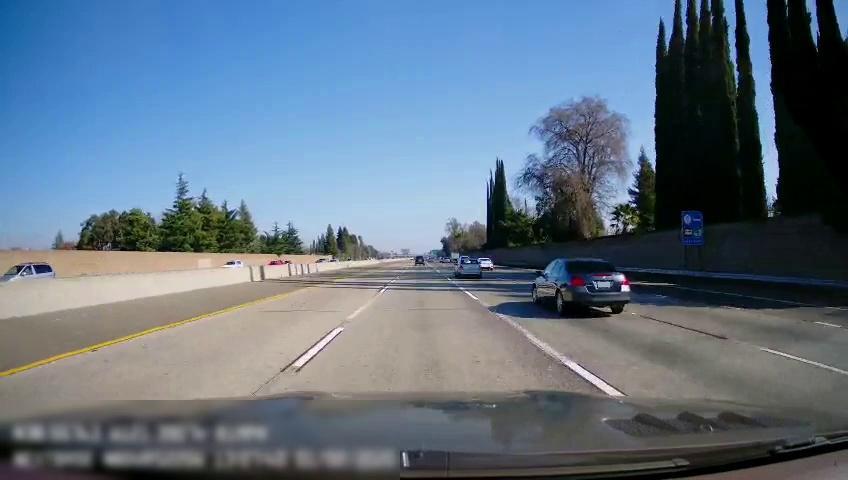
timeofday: Day
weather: Sunny
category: Drivable Space
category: Vehicles | Other LV
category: Vehicles | SUV
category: Vehicles | Car
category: Vehicles | Car
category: Vehicles | Car
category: Vehicles | SUV
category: Vehicles | Car
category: Vehicles | Car
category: Lanes | Current Lane
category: Lanes | Alternate Lane
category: Lanes | Alternate Lane
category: Lanes | Alternate Lane
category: Lanes | Alternate Lane
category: Lanes | Alternate Lane